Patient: sex F, age 77
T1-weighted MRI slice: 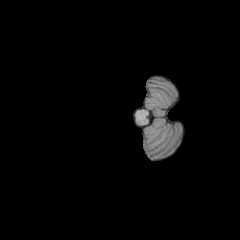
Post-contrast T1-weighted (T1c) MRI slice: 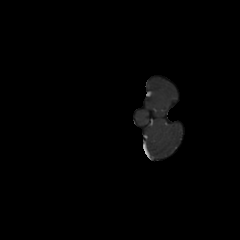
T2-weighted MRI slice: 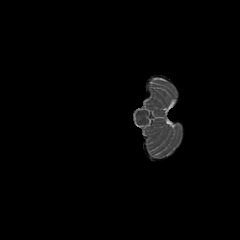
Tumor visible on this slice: no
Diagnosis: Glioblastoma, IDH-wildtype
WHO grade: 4